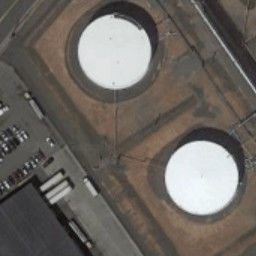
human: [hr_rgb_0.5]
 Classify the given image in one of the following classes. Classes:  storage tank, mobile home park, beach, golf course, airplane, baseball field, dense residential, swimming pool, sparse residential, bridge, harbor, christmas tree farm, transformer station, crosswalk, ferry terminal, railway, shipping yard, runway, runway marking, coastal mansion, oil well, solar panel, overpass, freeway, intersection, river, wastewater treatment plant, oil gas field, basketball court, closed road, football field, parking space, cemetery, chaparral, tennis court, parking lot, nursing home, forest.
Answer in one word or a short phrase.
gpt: storage tank